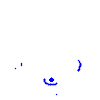
Particle: kaon